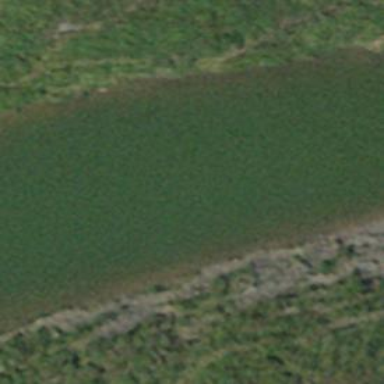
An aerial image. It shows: Lake with natural water.